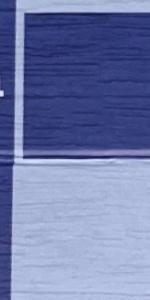
Label: Empty